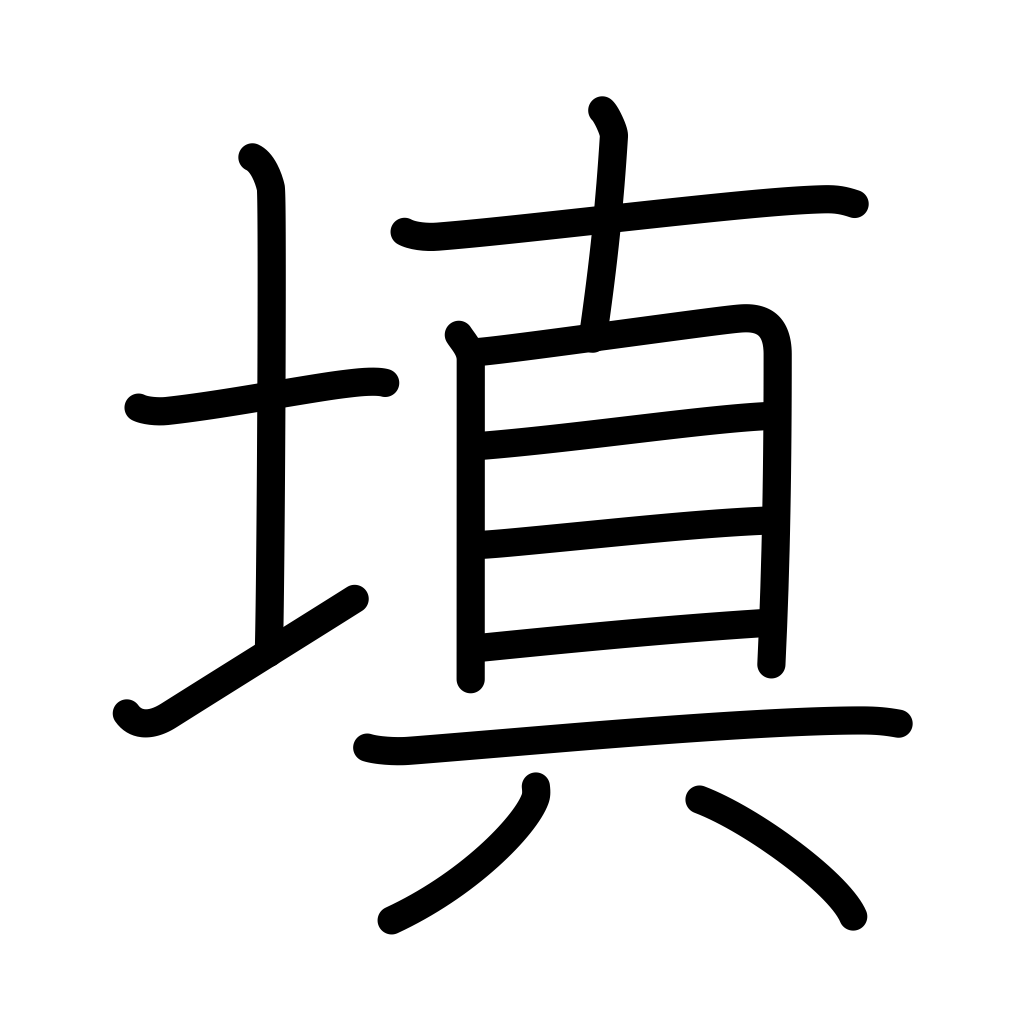
Meaning: fill in